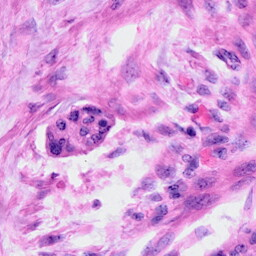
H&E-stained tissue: Cervix